A scalogram (wavelet time-scale view) of one vibration snapshot from a rotating machine is shown. What is the most likely rotor condition (normal, misalignment, unbalance, looseness)?
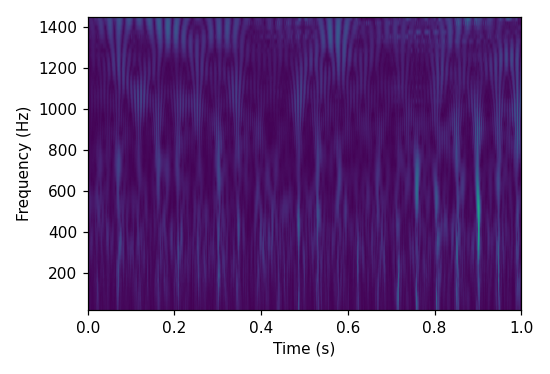
Answer: looseness